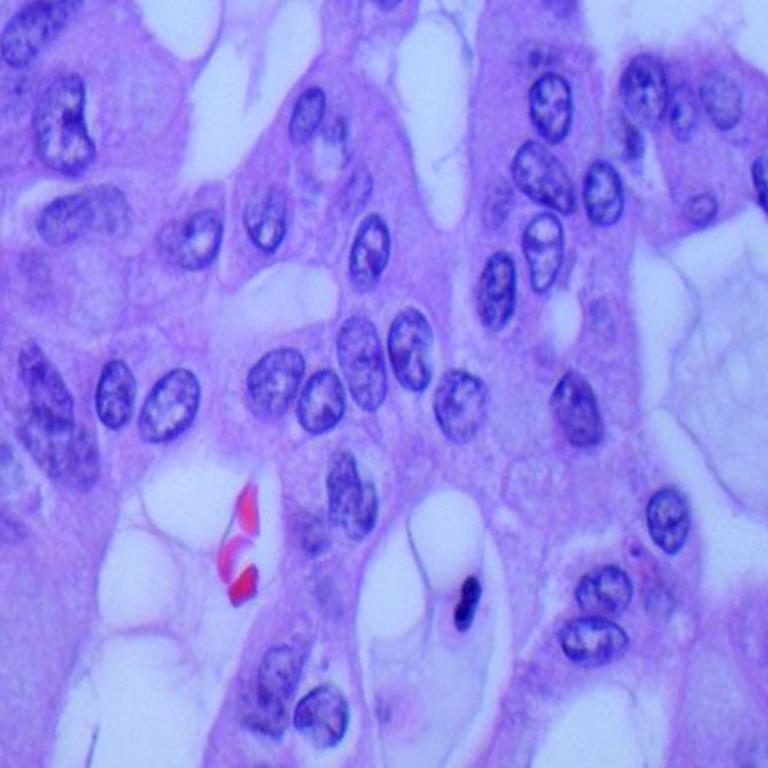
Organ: lung
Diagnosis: adenocarcinomas